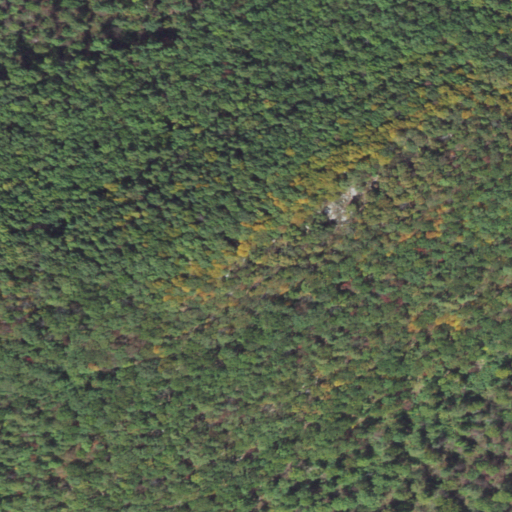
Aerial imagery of ridge(s) in Pennsylvania named Rocky Ridge containing only deciduous forest